Breast ultrasound image
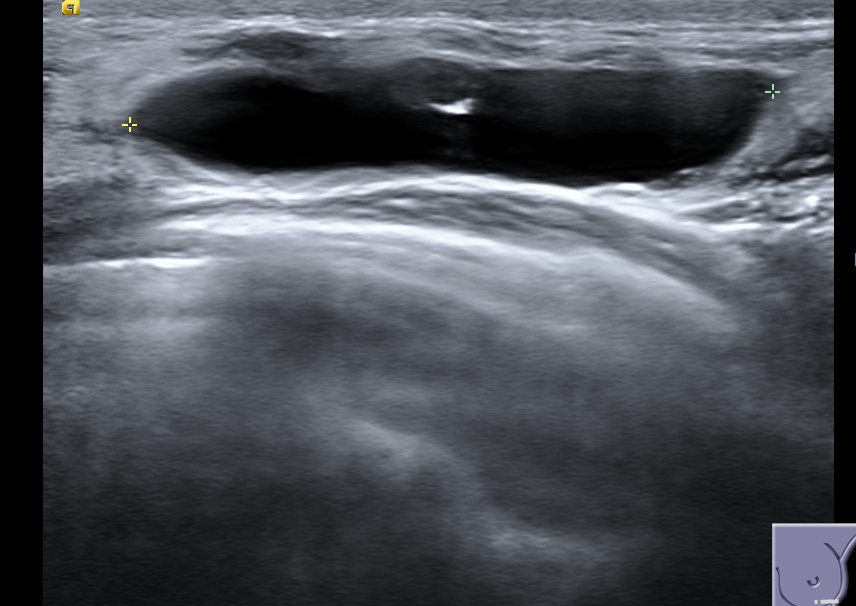
Diagnosis: benign